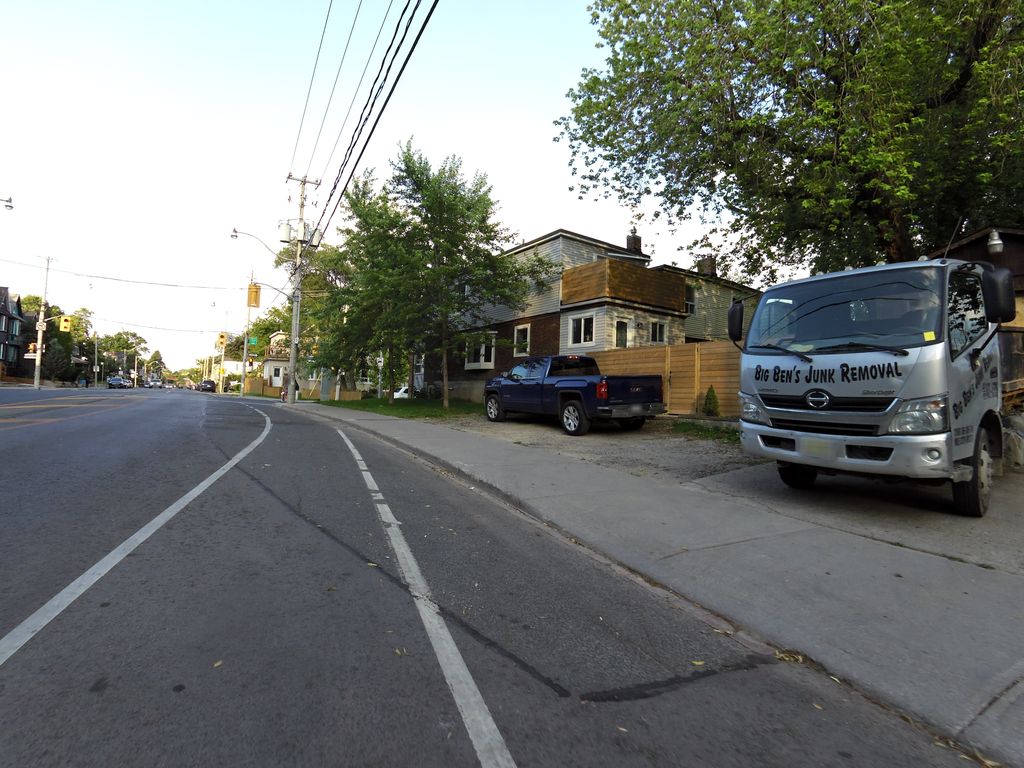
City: toronto